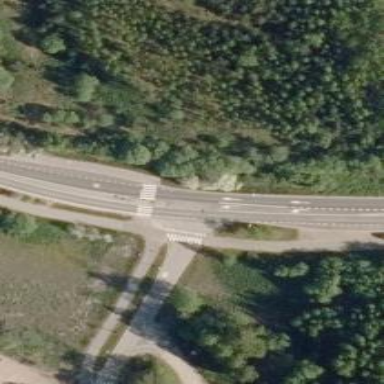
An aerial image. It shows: Road with "give way" sign.